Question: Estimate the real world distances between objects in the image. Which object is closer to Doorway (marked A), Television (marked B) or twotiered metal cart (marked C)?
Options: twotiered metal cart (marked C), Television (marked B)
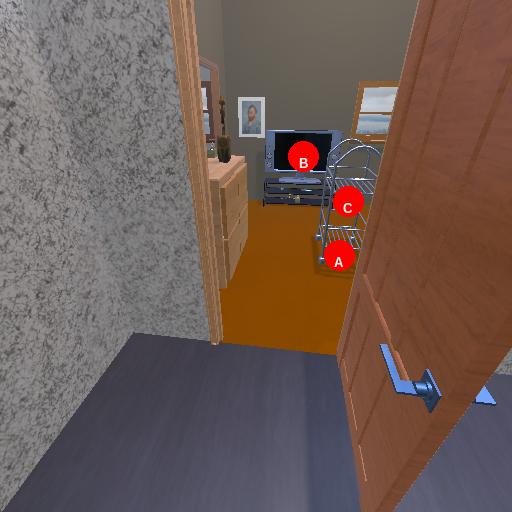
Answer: twotiered metal cart (marked C)